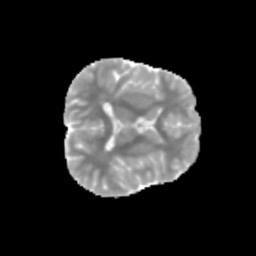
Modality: MD
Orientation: axial
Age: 12
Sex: female
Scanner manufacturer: siemens
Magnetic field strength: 3 T
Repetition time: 3.8 s
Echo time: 0.07 s